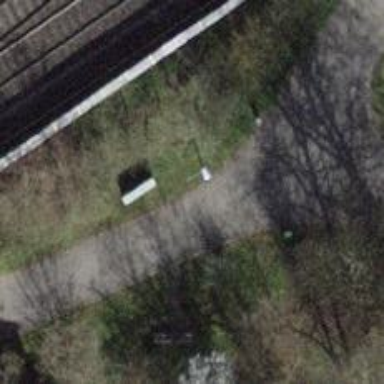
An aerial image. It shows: Cycleway.